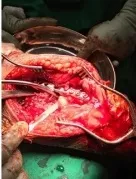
Application of the mixture to the defect site.
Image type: medical_photograph (other_medical_photograph)